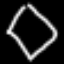
Label: diamond